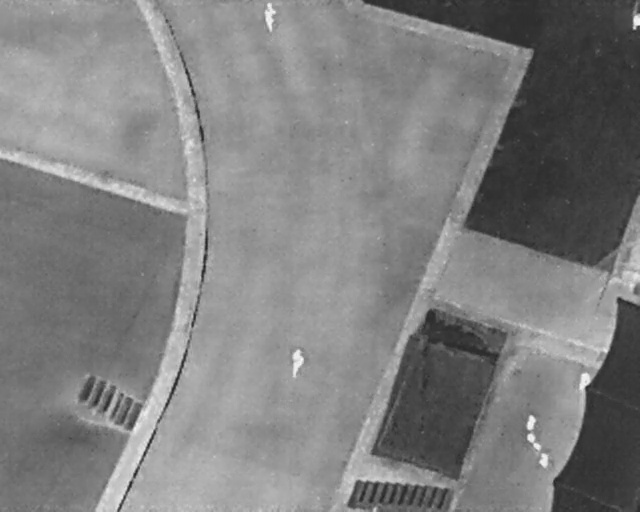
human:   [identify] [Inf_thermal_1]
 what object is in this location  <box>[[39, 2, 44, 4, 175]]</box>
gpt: <ref>1 large person at the top</ref>